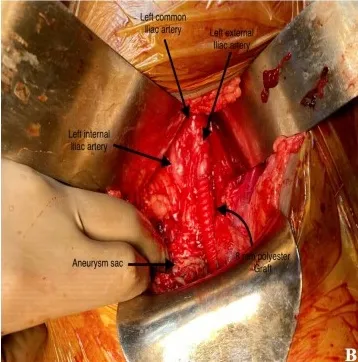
Reconstruction with 8mm polyester graft.
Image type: medical_photograph (other_medical_photograph)